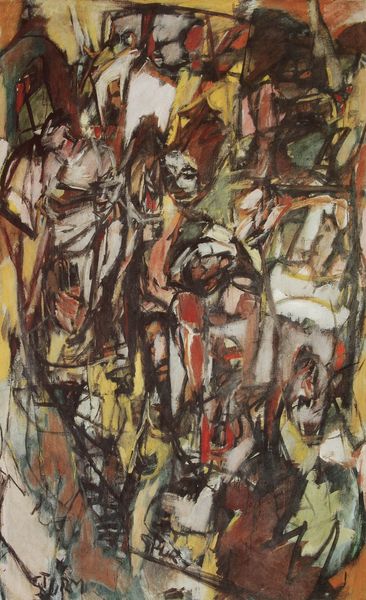
Künstler: Helmut Sturm
Standort: München
Institution: Galerie van de Loo
Schlagwörter: dunkel, gruppe, mann, weiß, frauen, gelb, grün, kirchner, menschen, ocker, stadt, braun, bunt, frau, hell, männer, schwarz, straße, rot, expressionismus, gesellschaft, leute, menge, gesichter, gesicht, mensch, brücke, spitzen, deutschland, erdig, abstrakt, modern, farbe, linien, sturm, warten, linie, menschenmenge, beckmann, max, trubel, kompakt, max beckmann, elb, mob, krakel, gebündelt, helmut sturm, bung, mege, buntg, verschachtelung, verzerrte gesichter